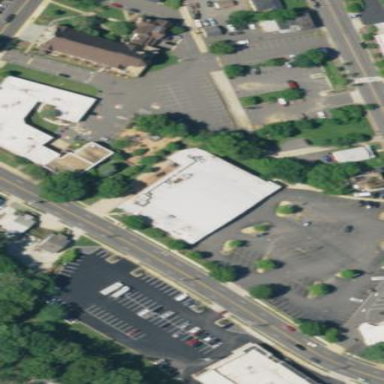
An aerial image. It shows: Commercial building.